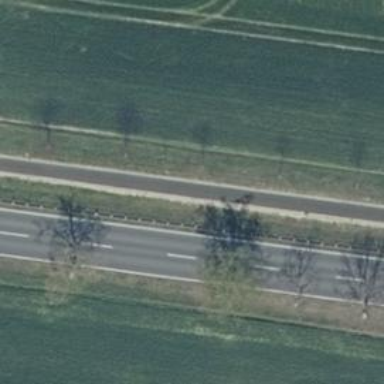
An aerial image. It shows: Row of deciduous broadleaved trees.